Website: home-depot
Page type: receipt
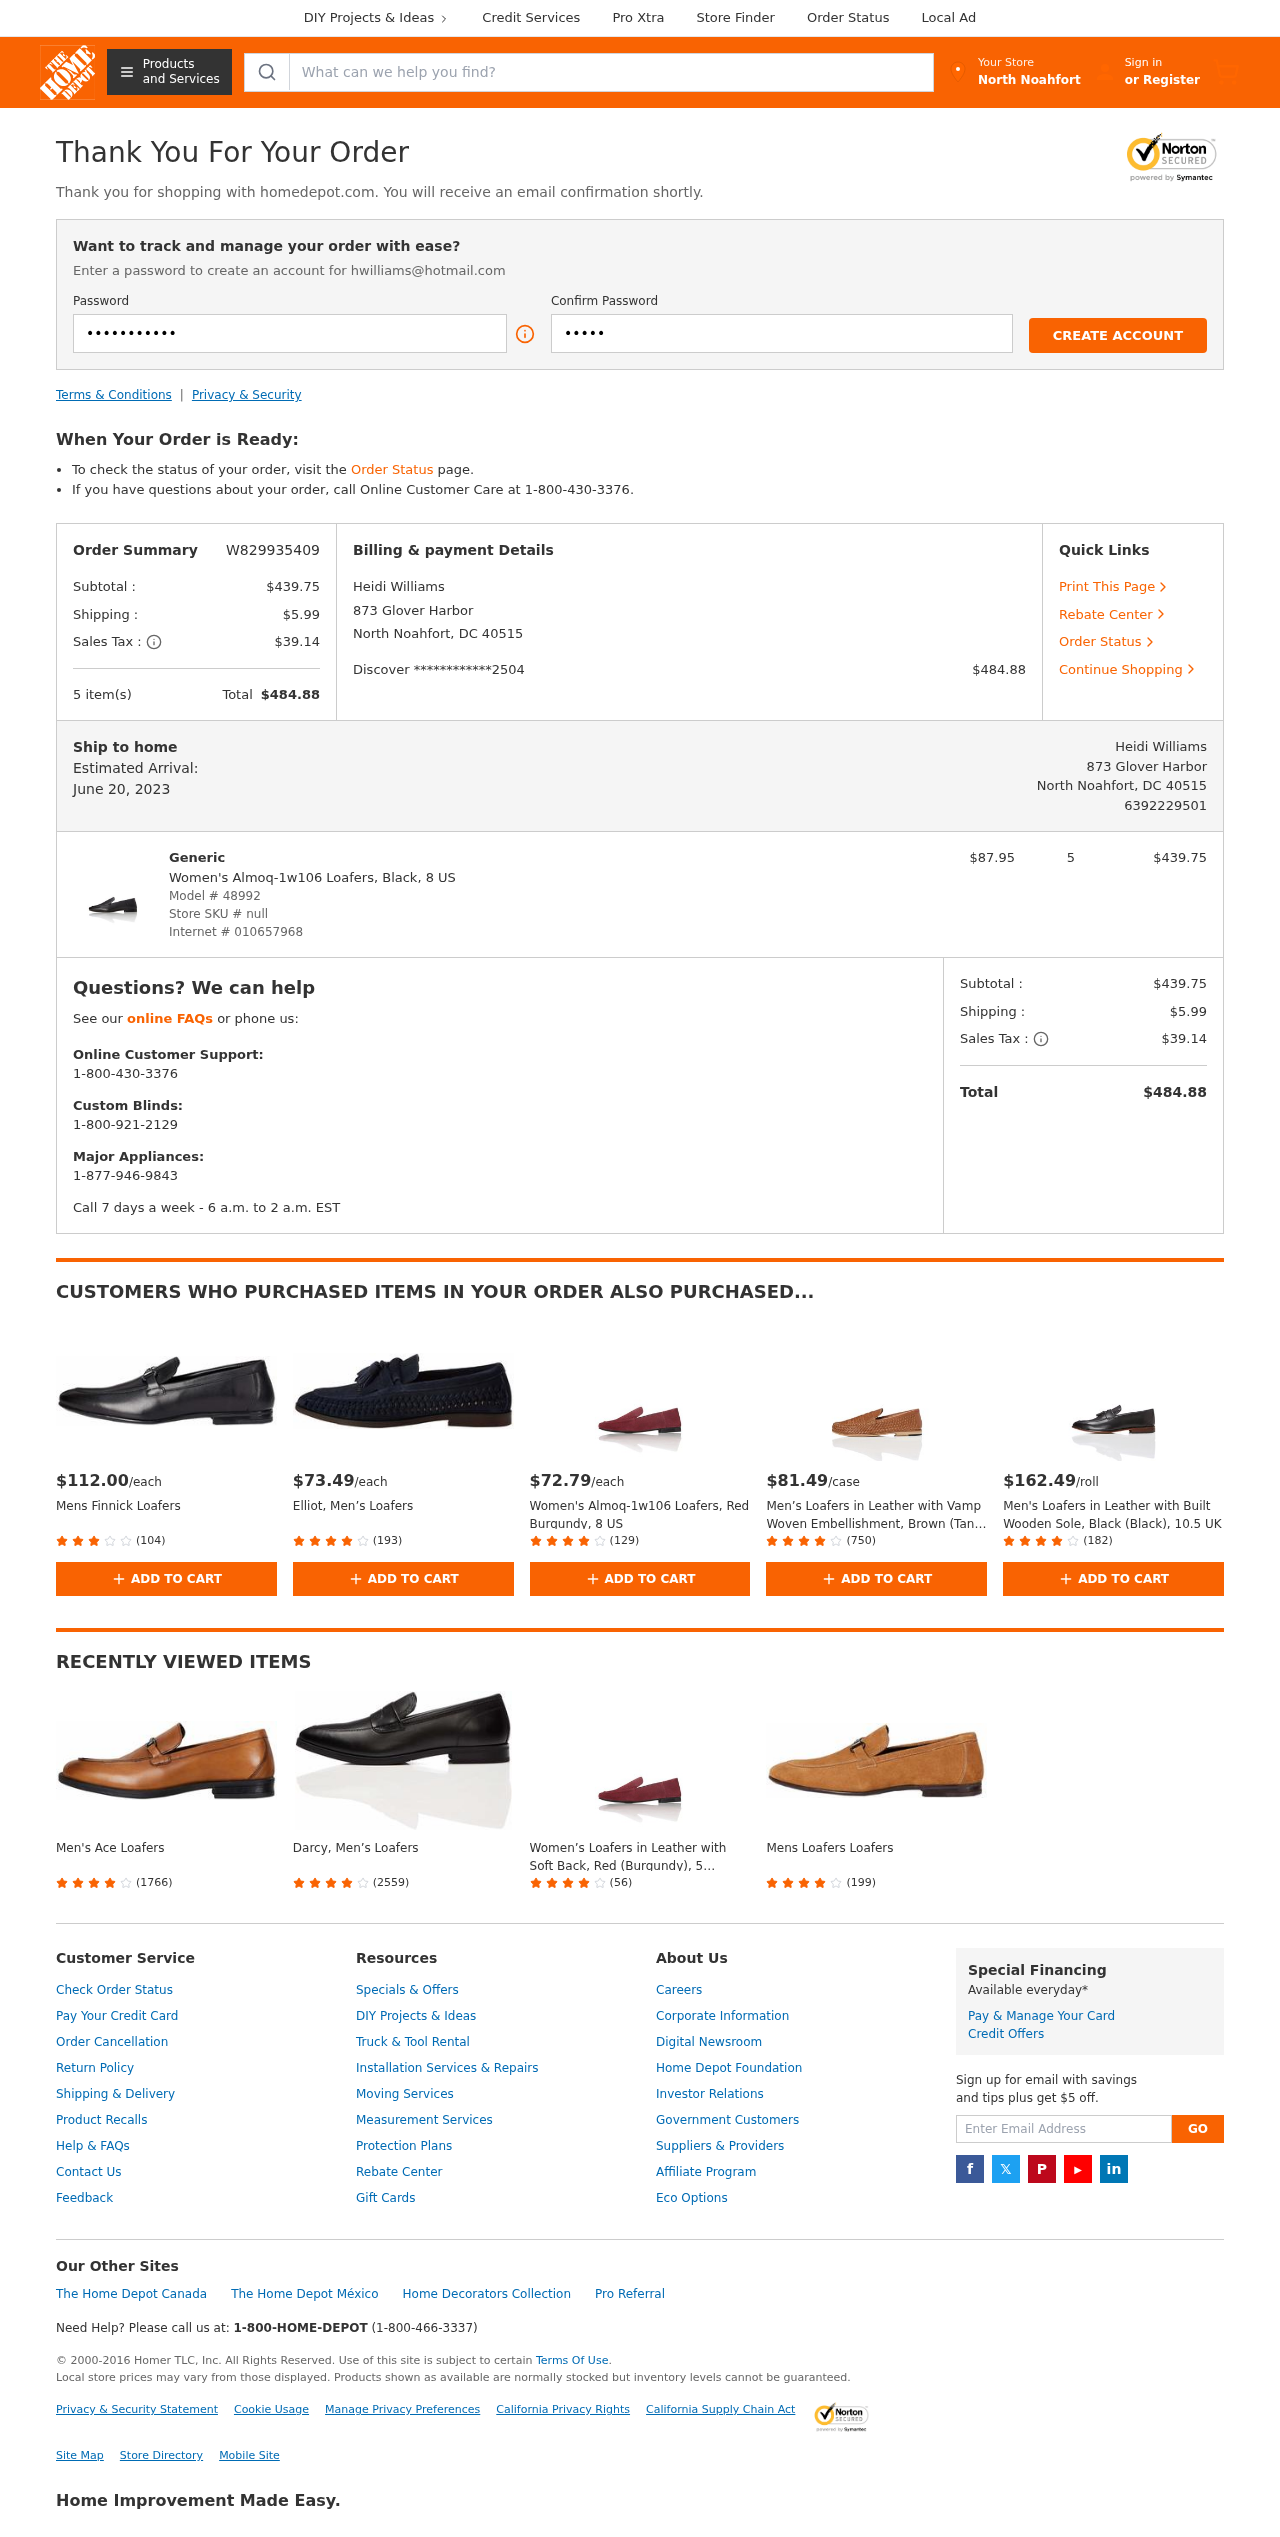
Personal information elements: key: PII_CARD_LAST4
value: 2504
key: PII_CARD_TYPE
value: Discover
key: PII_CITY
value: North Noahfort
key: PII_EMAIL
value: hwilliams@hotmail.com
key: PII_FULLNAME
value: Heidi Williams
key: PII_PHONE
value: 6392229501
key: PII_STREET
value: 873 Glover Harbor
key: PII_CITY_STATE_ZIP
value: North Noahfort, DC 40515
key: PII_FULLNAME2
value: Heidi Williams
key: PII_POSTCODE
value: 40515
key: PII_STATE_ABBR
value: DC
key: PII_STATE
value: DC
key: PII_POSTCODE_FULL
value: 40515
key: PII_CITY_STATE
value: North Noahfort, DC
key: PII_POSTCODE_NUMERIC
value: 40515
Product elements: key: PRODUCT1_BRAND
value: Generic
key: PRODUCT1_NAME
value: Women's Almoq-1w106 Loafers, Black, 8 US
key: PRODUCT1_PRICE
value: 87.95
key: PRODUCT1_QUANTITY
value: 5
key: PRODUCT2_PRICE
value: $112.00
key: PRODUCT2_NAME
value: Mens Finnick Loafers
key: PRODUCT2_NUM_RATINGS
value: (104)
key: PRODUCT3_PRICE
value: $73.49
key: PRODUCT3_NAME
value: Elliot, Men’s Loafers
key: PRODUCT3_NUM_RATINGS
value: (193)
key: PRODUCT4_PRICE
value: $72.79
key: PRODUCT4_NAME
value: Women's Almoq-1w106 Loafers, Red Burgundy, 8 US
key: PRODUCT4_NUM_RATINGS
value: (129)
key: PRODUCT5_PRICE
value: $81.49
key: PRODUCT5_NAME
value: Men’s Loafers in Leather with Vamp Woven Embellishment, Brown (Tan), 7 UK
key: PRODUCT5_NUM_RATINGS
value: (750)
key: PRODUCT6_PRICE
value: $162.49
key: PRODUCT6_NAME
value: Men's Loafers in Leather with Built Wooden Sole, Black (Black), 10.5 UK
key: PRODUCT6_NUM_RATINGS
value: (182)
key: PRODUCT7_NAME
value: Men's Ace Loafers
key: PRODUCT7_NUM_RATINGS
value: (1766)
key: PRODUCT8_NAME
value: Darcy, Men’s Loafers
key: PRODUCT8_NUM_RATINGS
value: (2559)
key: PRODUCT9_NAME
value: Women’s Loafers in Leather with Soft Back, Red (Burgundy), 5 UK,ALMOQ-1W1-06
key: PRODUCT9_NUM_RATINGS
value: (56)
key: PRODUCT10_NAME
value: Mens Loafers Loafers
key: PRODUCT10_NUM_RATINGS
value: (199)
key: PRODUCT_MODEL_NUMBER
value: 48992
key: PRODUCT_INTERNET_NUMBER
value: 010657968
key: PRODUCT1_LINE_TOTAL
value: $439.75
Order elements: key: ORDER_ID
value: W829935409
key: ORDER_SUBTOTAL
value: $439.75
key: ORDER_SHIPPING_COST
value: $5.99
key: ORDER_TAX
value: $39.14
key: ORDER_NUM_ITEMS
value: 5 item(s)
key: ORDER_TOTAL
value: $484.88
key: ORDER_DELIVERY_DATE
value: June 20, 2023
Search elements: key: HEADER_SEARCH
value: What can we help you find?
Other elements: key: STORE_SKU
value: null